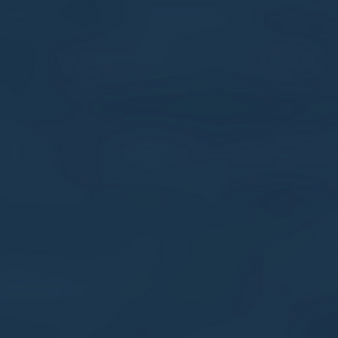
Label: other